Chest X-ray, PA view. Patient: 46 years old, sex M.
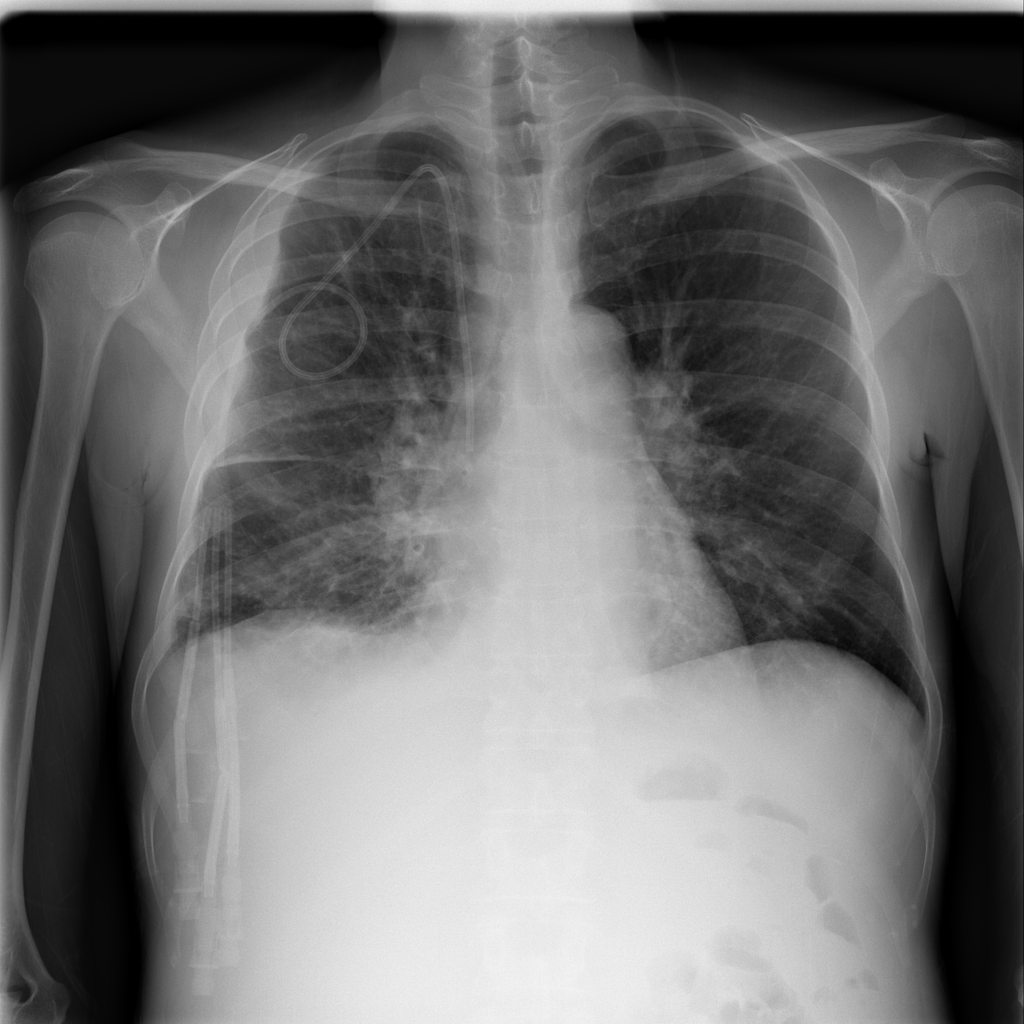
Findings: No Finding